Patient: sex M, age 63
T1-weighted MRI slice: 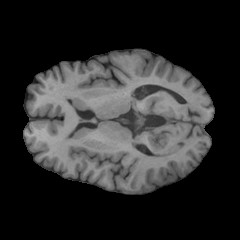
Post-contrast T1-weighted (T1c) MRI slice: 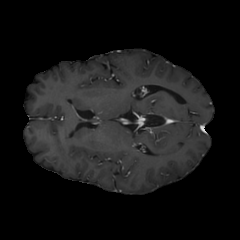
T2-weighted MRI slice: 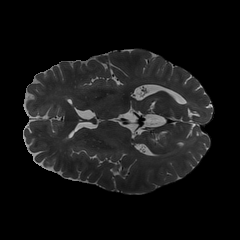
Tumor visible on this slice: no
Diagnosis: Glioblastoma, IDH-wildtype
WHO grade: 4